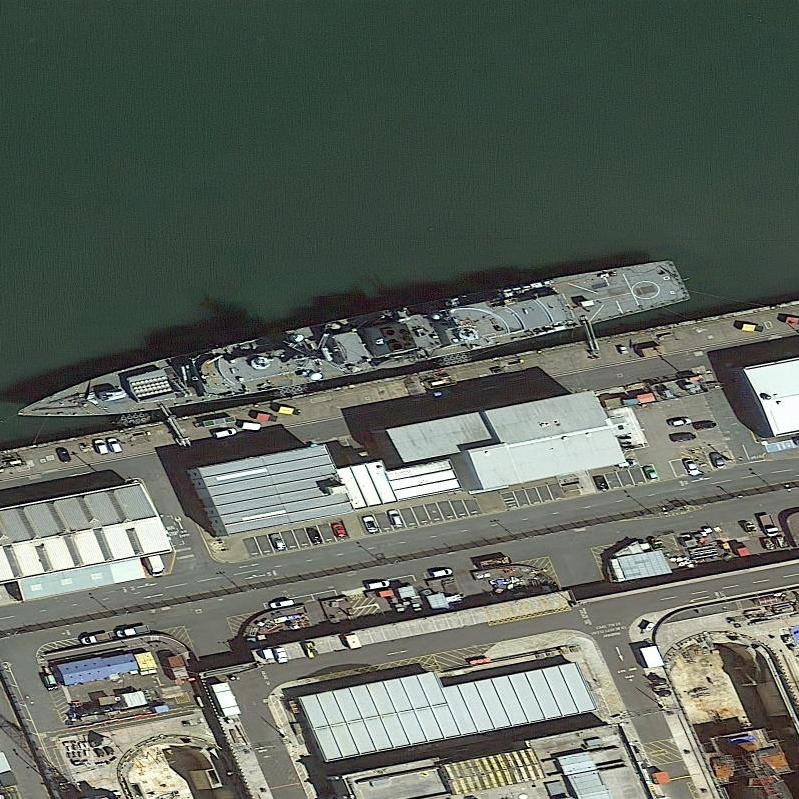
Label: Type_45_destroyer